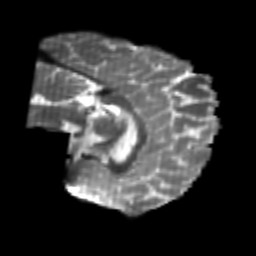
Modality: T2w
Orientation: sagittal
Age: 23
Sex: male
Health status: healthy
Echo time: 0.074 s